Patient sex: F
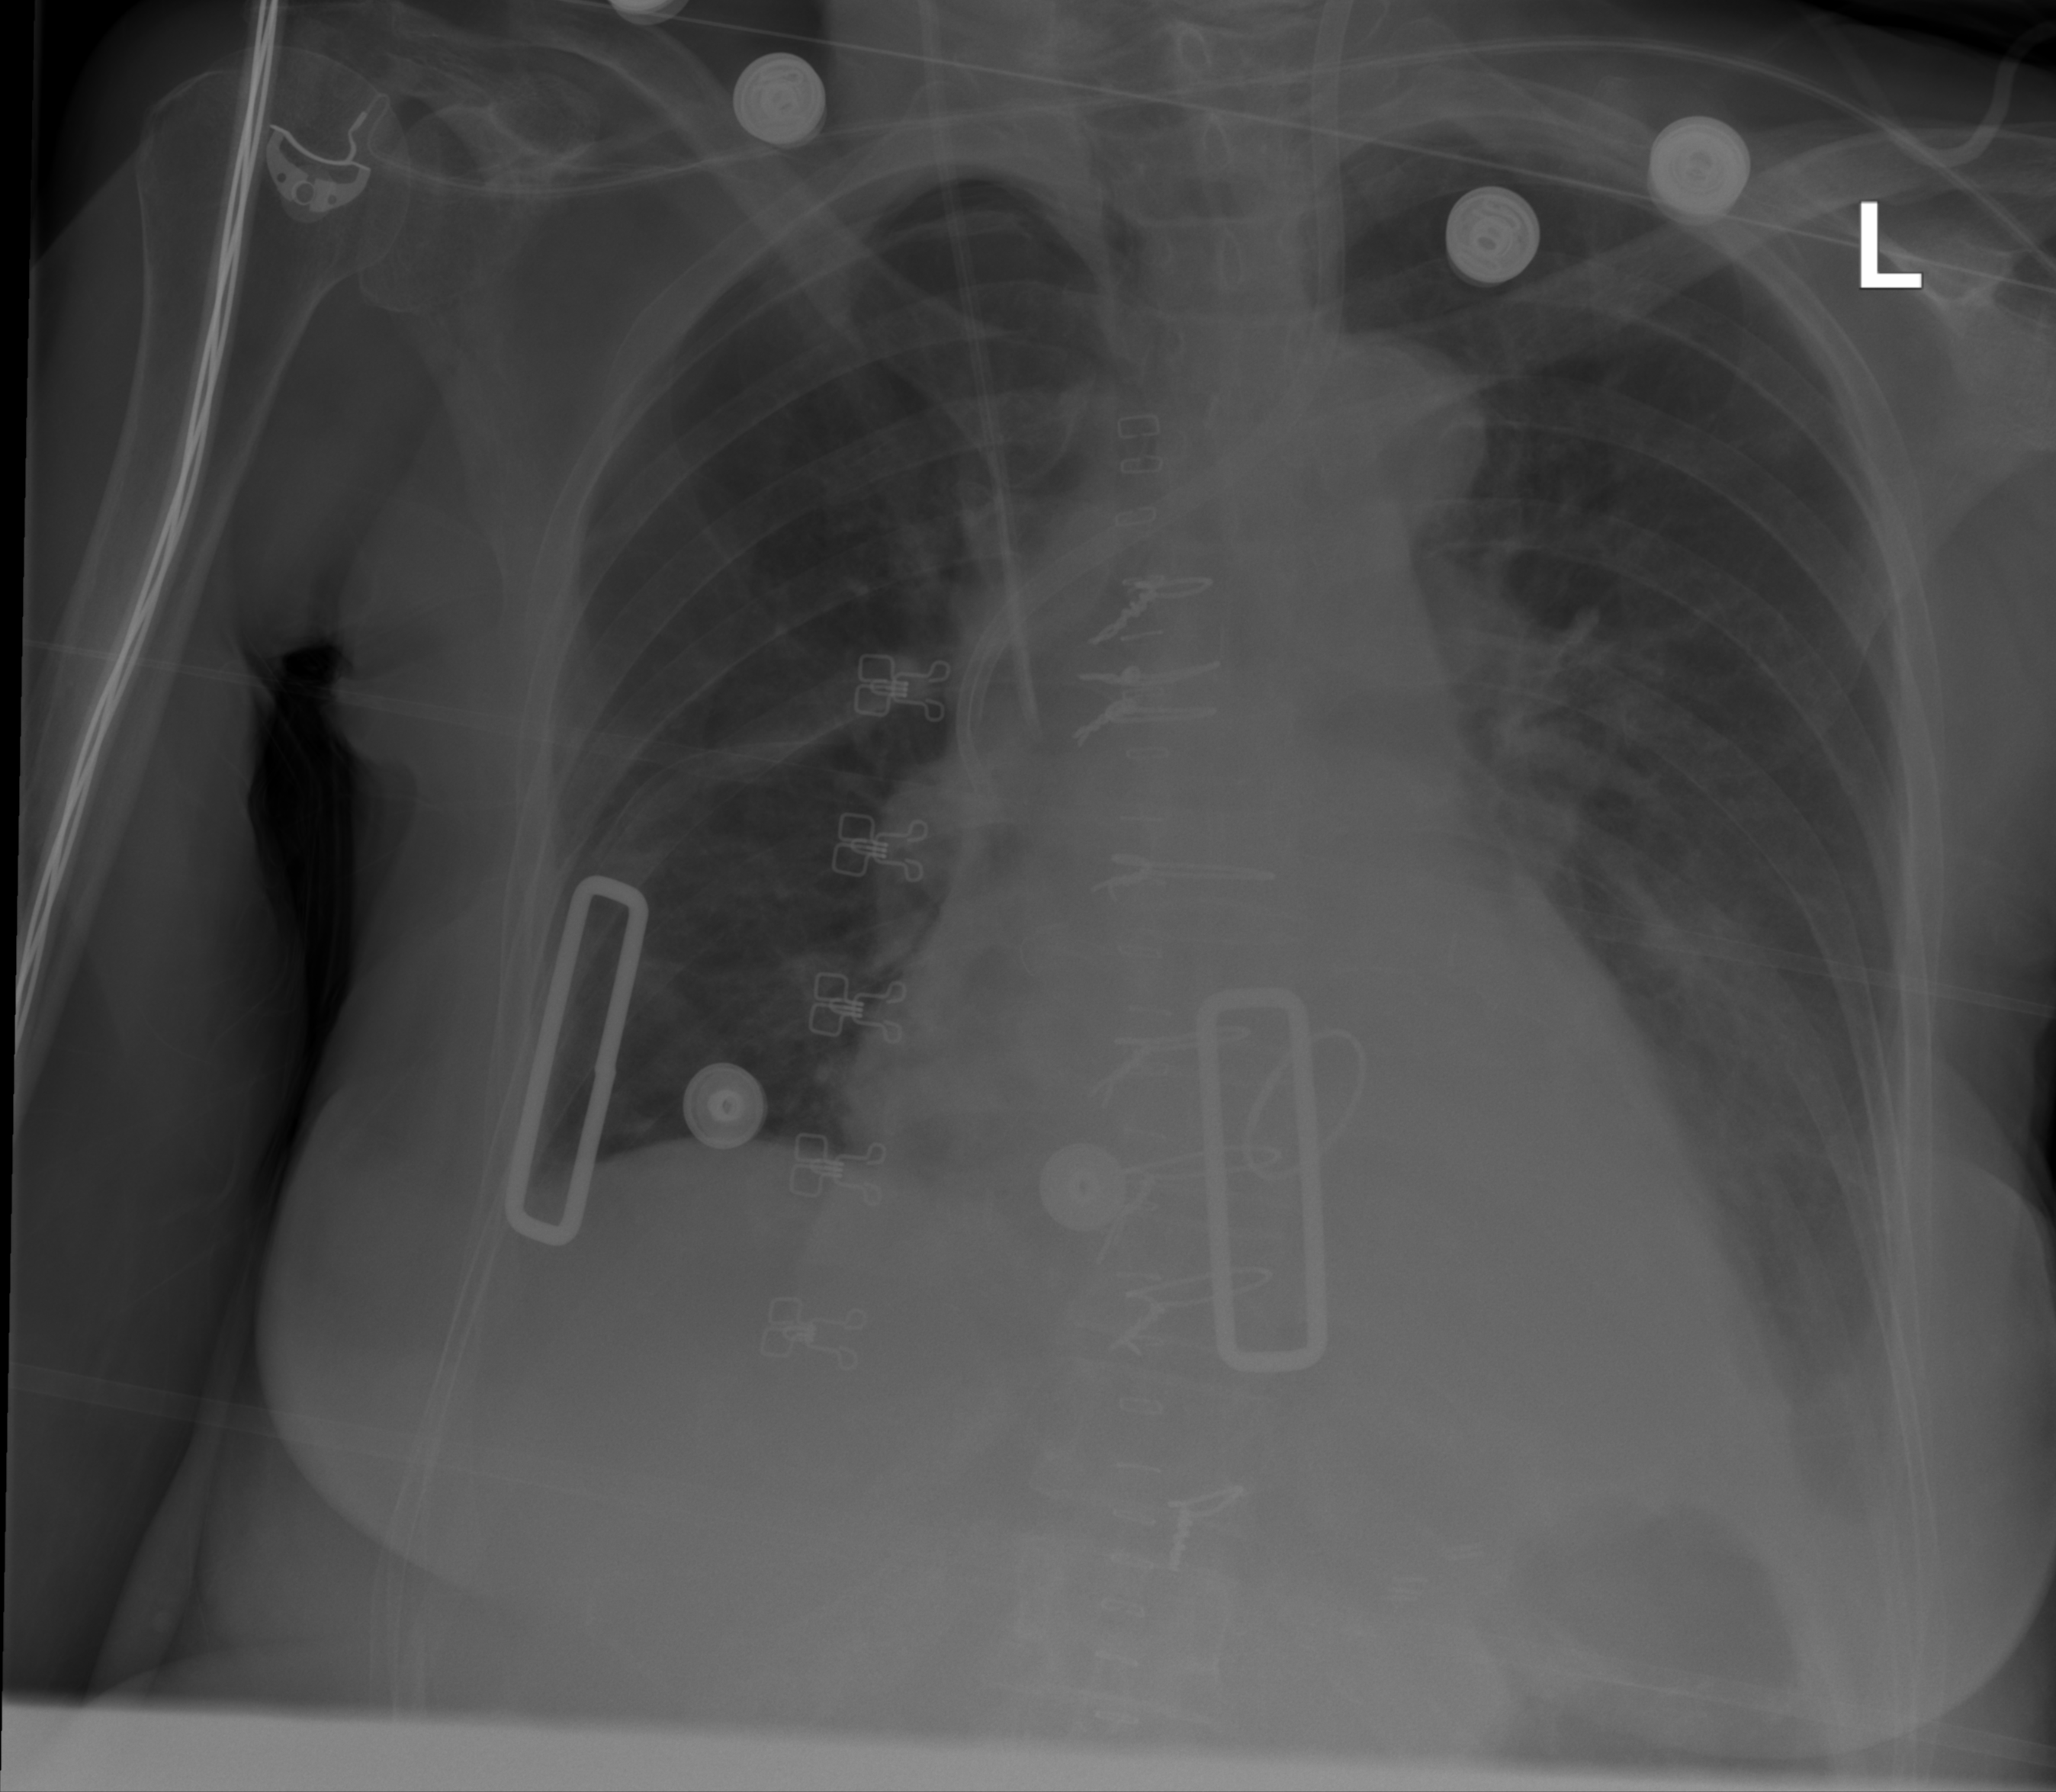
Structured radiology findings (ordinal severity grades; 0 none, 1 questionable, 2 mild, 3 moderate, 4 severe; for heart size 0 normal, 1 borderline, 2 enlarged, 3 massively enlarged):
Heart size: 1
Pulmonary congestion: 0
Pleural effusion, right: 0
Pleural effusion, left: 2
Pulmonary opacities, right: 0
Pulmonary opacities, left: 0
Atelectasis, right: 2
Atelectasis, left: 2